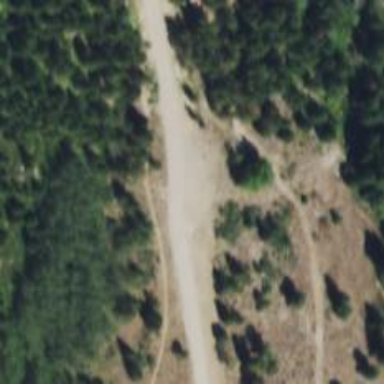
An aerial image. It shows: Path.